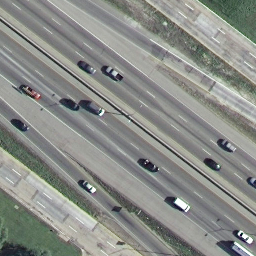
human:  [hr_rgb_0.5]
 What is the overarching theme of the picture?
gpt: freeway